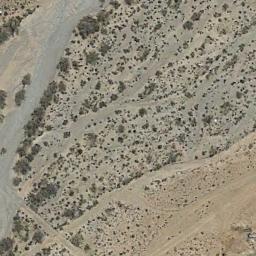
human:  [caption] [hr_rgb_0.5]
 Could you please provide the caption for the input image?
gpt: The chaparral is on the desert with some roads pass by .

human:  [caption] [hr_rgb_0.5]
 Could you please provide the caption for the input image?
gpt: There are dozens of trees in this desert .

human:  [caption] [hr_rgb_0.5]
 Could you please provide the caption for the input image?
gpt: Chaparral is evenly distributed on the sand and there are several winding paths in the sand .

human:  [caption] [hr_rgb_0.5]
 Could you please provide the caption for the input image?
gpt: A lot of dense small chaparrals grow in the desert and the dry river channels beside .

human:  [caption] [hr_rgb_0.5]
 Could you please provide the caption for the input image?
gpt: The chaparral is scattered and sparse .